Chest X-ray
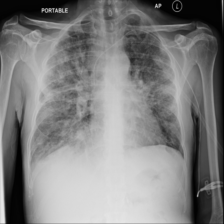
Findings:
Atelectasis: negative
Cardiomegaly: negative
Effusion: negative
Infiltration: negative
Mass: negative
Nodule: negative
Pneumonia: negative
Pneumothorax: negative
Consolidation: negative
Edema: negative
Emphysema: negative
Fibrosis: negative
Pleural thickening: positive
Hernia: negative